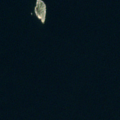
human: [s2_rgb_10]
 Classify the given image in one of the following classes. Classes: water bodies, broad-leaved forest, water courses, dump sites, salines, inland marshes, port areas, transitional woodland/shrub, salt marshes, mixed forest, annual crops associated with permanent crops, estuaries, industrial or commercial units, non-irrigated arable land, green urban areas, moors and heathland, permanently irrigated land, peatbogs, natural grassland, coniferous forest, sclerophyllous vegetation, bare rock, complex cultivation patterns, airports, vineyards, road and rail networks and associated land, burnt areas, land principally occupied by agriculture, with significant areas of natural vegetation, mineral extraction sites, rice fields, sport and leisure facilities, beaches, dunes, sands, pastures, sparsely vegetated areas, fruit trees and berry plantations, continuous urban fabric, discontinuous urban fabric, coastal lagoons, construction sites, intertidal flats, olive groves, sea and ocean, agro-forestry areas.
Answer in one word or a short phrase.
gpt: sea and ocean